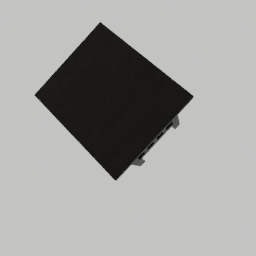
Label: furniture